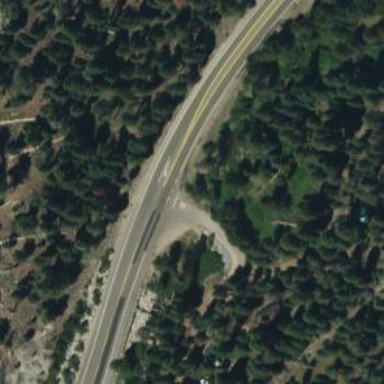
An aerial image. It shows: Asphalt trunk highway.